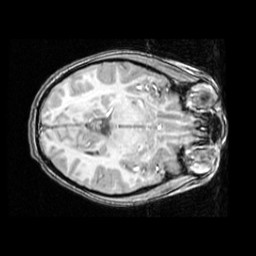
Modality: T1w
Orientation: axial
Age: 11
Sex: male
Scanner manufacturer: ge
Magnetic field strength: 1.5 T
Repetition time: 0.03333 s
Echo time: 0.008 s